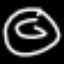
Label: donut